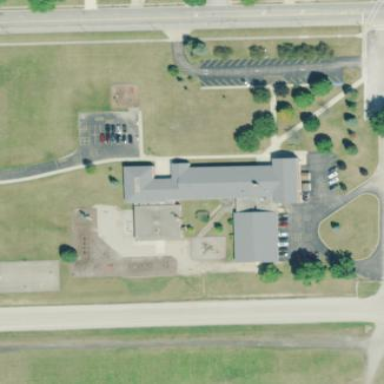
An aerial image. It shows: School building.